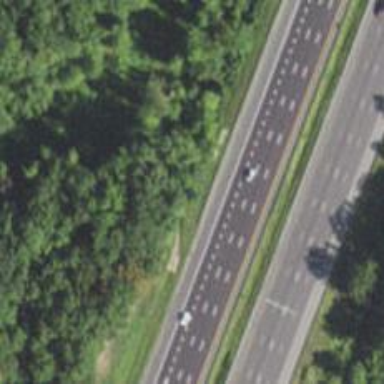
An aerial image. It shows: Motorway junction.